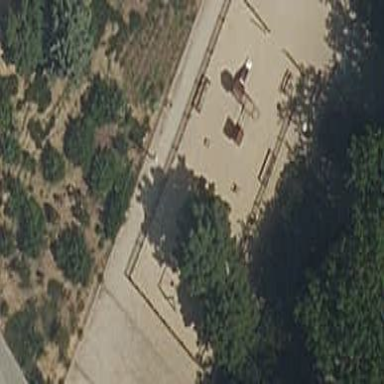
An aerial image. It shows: Playground area for leisure land.